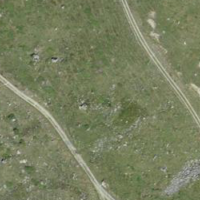
EUNIS habitat code: 26
Species observed at this site:
Marmota marmota